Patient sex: F
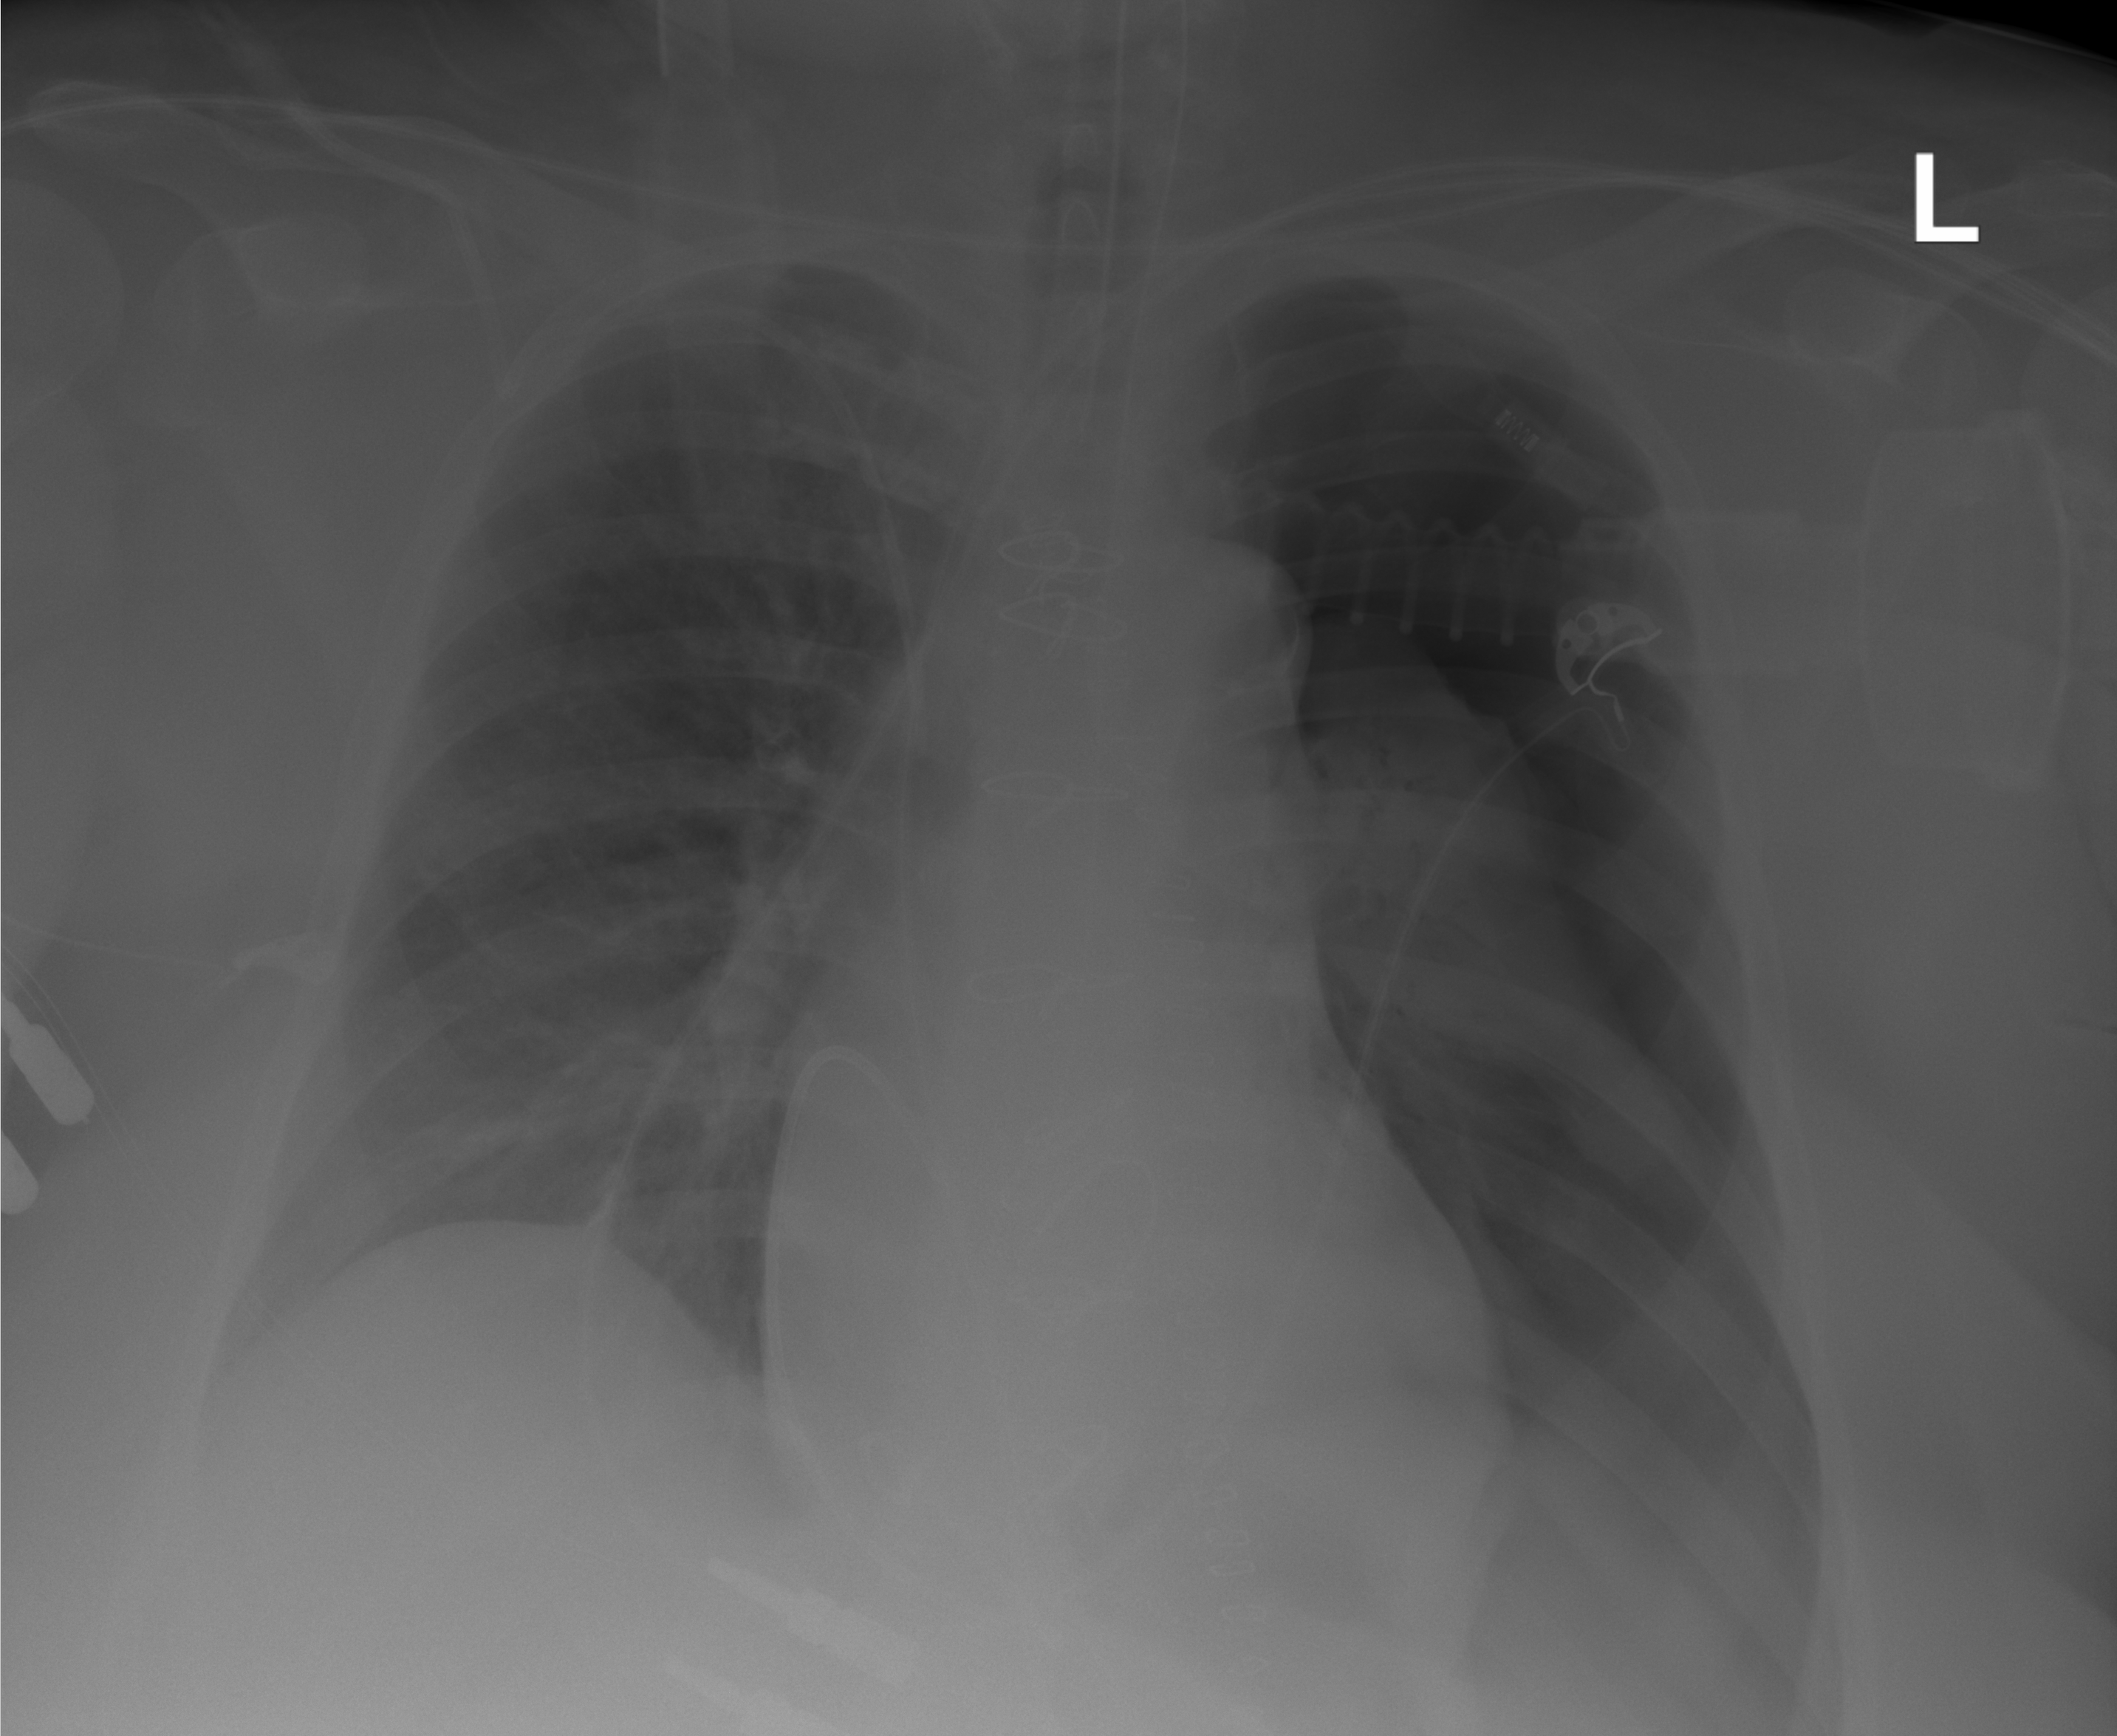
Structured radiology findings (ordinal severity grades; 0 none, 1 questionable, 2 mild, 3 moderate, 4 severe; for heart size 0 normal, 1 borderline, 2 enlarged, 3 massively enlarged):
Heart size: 0
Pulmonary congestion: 0
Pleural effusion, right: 0
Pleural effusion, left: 1
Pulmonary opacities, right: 0
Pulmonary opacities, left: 1
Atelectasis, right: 0
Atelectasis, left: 2